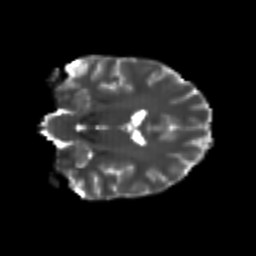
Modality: T2w
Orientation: coronal
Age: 23
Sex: female
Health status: healthy
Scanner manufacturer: philips
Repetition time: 7.388 s
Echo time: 0.08599 s